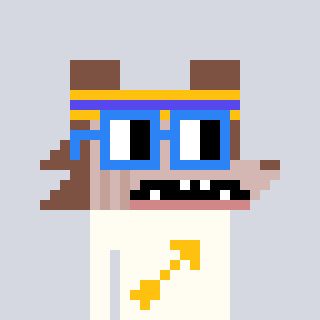
a pixel art character with square blue glasses, a werewolf-shaped head and a grayscale-colored body on a cool background